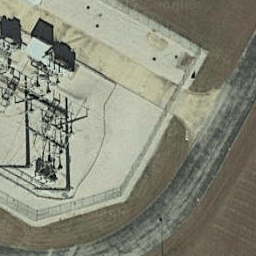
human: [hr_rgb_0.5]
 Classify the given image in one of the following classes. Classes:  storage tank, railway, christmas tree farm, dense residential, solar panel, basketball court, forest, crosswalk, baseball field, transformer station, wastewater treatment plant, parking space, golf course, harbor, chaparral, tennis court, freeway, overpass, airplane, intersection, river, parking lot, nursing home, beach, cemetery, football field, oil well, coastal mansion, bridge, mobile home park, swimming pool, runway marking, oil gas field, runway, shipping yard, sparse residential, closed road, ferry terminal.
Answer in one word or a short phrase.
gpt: transformer station